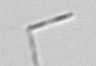
Label: Nanoneis